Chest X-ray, PA view. Patient: 18 years old, sex M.
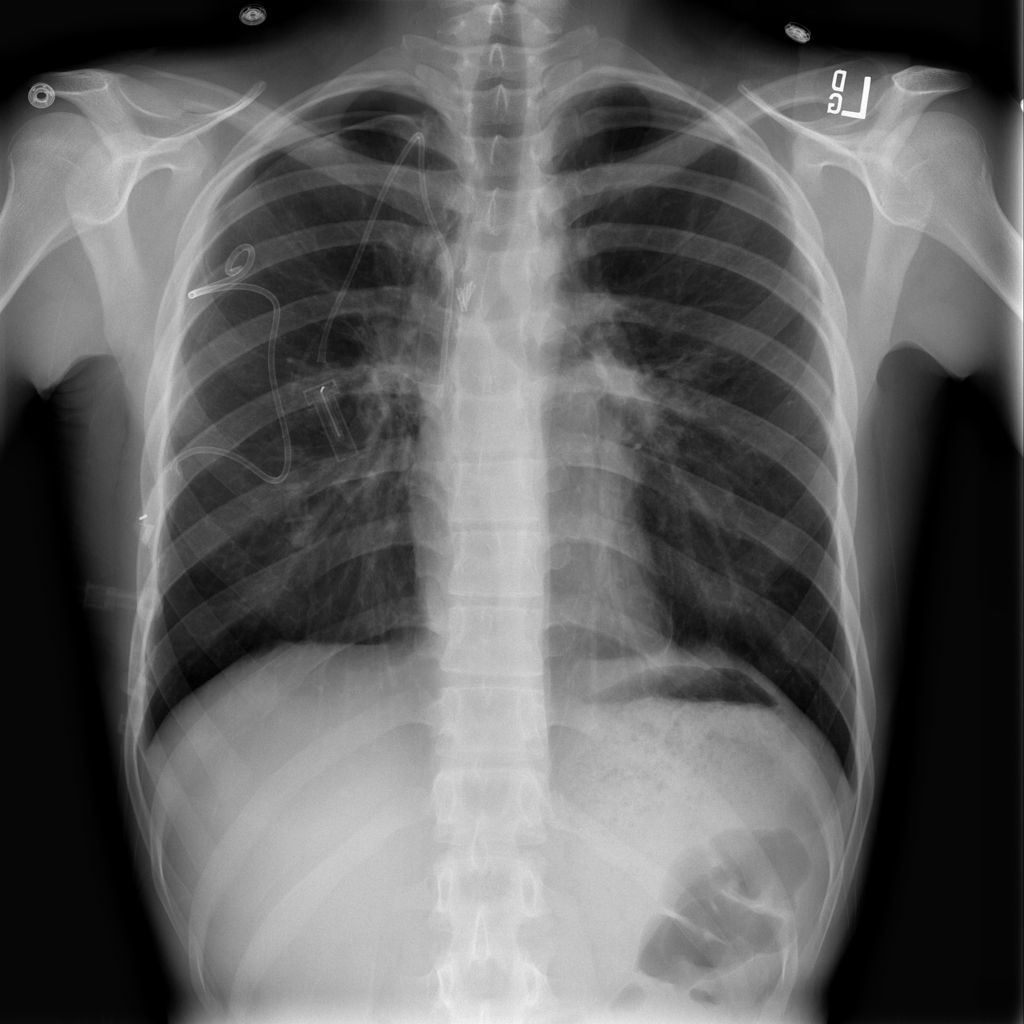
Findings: Pneumothorax